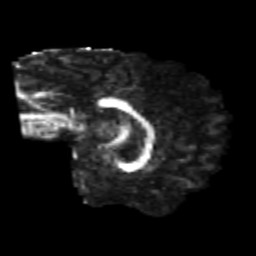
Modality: FA
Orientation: sagittal
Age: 24
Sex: male
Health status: healthy
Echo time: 0.074 s